Question: I used the following scripts for plotting and fitting.
Data set:
'''
2.474 2.659
0.701 2.637
0.582 2.643
0.513 2.666
0.403 2.639
0.308 2.615
0.218 2.561
0.137 2.537
'''
Script:
'''
reset
set key bottom right
f(x) = a*atan(x/b); a = 2.65; b = 2.5
fit f(x) 'test.txt' u 1:2 via a,b
plot 'test.txt' u 1:2 w p not, f(x) t 'f(x)'
'''
The plot looks like this:

I am trying to restrict it between min_y and max_y. The following intuitive code failed horribly,
'''
fit [y=2.537:2.659] f(x) 'test.txt' u 1:2 via a,b
'''
Any suggestion on restriction would be highly appreciated! Thanks!
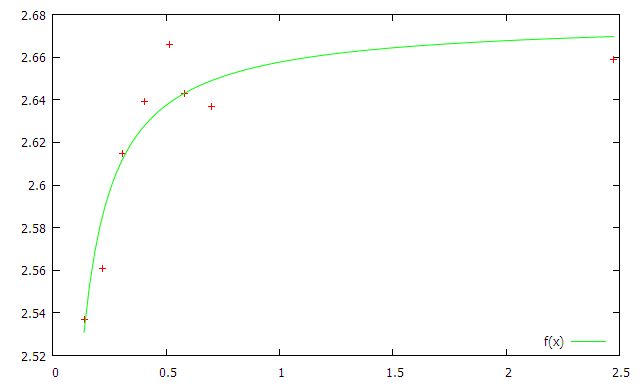
Answer: The range option only specifies which input points should be used, not restricting the output. So far as I can see from the manual, restrictions on the output value of f(x) aren't really possible (and so far as I can see from the problem, not really desirable).